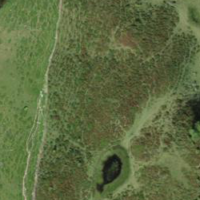
EUNIS habitat code: 23
Species observed at this site:
Vaccinium uliginosum